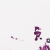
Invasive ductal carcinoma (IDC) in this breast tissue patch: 0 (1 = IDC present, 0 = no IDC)